Field crop: maize
Growth stage: 2
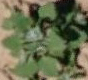
Species: chenopodium